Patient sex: M
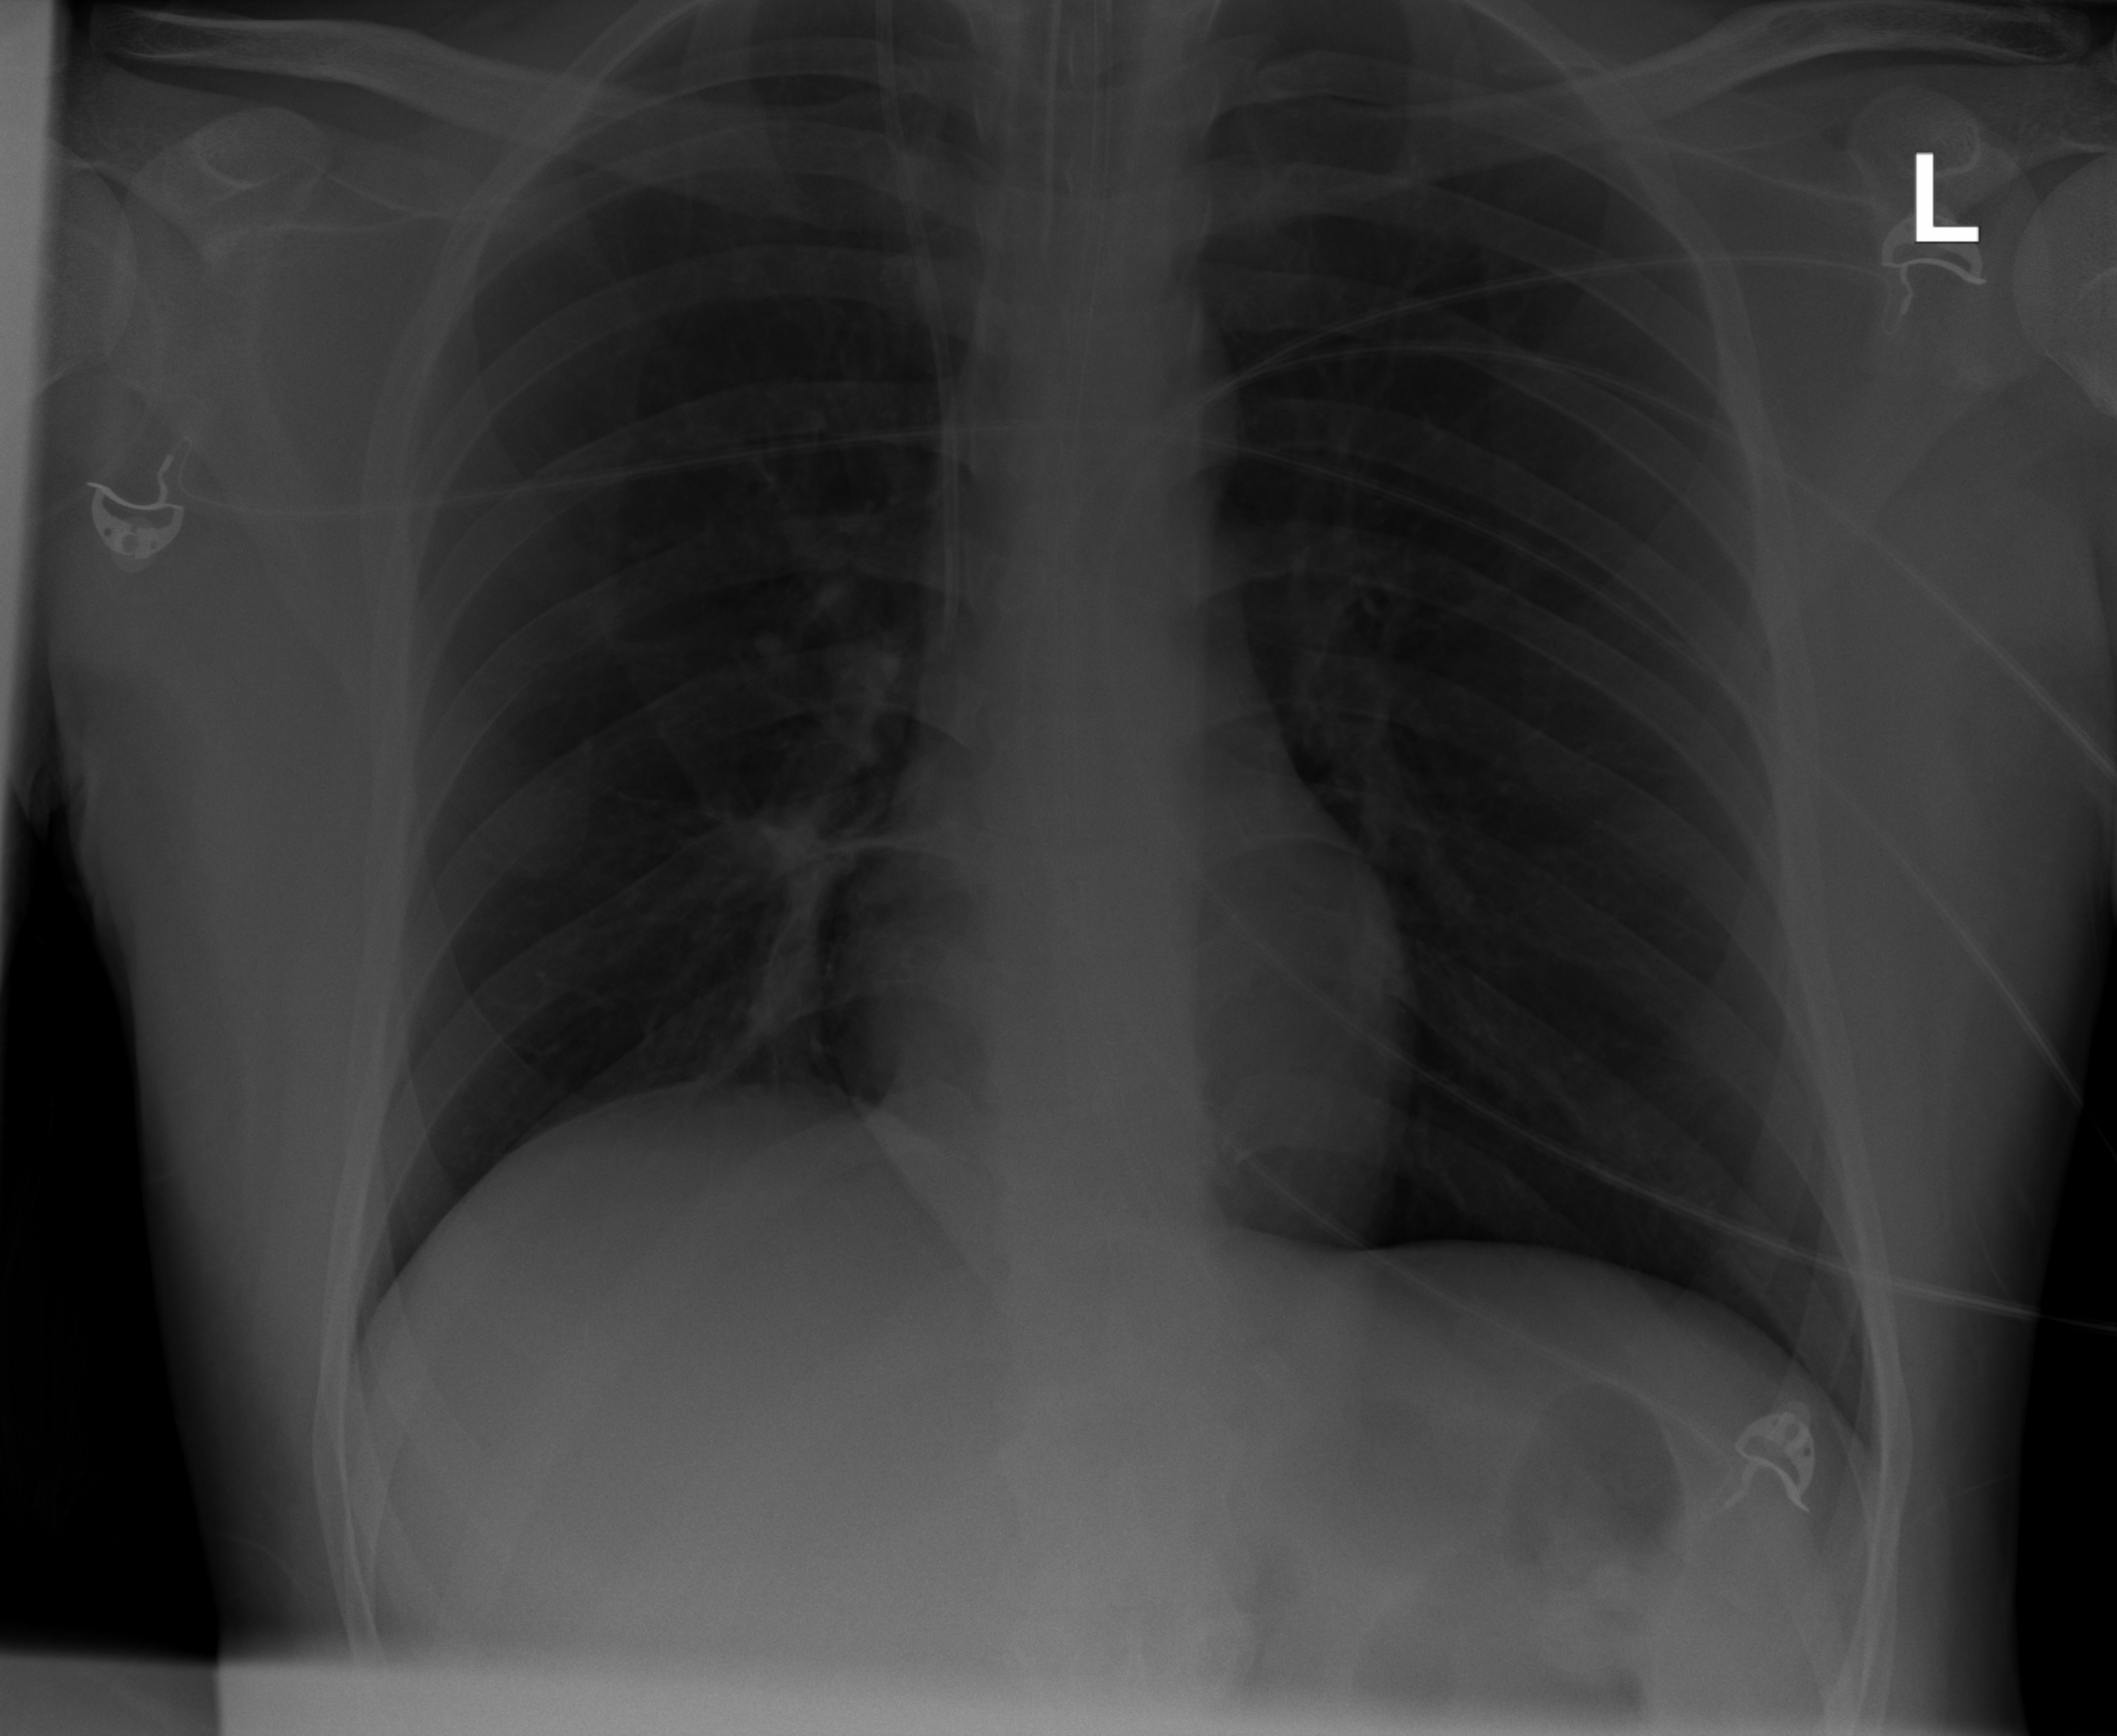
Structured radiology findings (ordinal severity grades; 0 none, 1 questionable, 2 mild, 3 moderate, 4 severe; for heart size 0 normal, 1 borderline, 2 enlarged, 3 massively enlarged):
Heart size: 0
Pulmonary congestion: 0
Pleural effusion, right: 0
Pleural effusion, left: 0
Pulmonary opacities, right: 1
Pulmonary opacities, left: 0
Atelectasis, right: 2
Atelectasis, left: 0